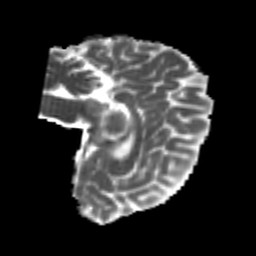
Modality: MD
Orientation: sagittal
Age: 22
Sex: female
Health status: healthy
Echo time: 0.074 s